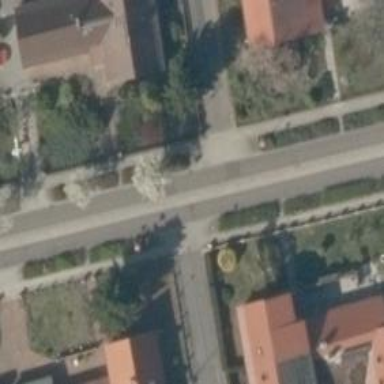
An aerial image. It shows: Residential road with asphalt surface and sidewalks on both sides. There is also bicycle road available.